Question: I am attempting to incorporate Windows Live ID in my application.

First, I created a Windows Live Dev Application account, here:
> <URL>
Let's pretend my Client ID is 12345 (of course, it's really quite longer)
Then, I followed these instructions:
> <URL>
This suggests the following sample URL:
> > <URL>
I use this custom URL:
> <URL>
Horray, the user get's prompted to login!
Boo, the user is redirected to an invalid page.
Is there something I am missing here? Thanks in advance.
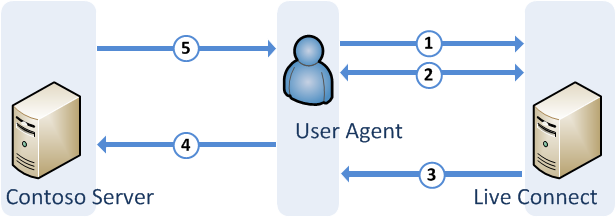
Answer: The error was in my URL, of course. The correct would be:
> > <URL>
Hope this helps someone else trying to figure this out!